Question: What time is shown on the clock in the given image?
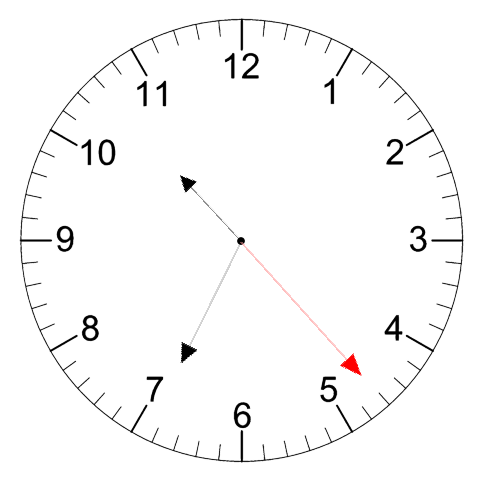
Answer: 10:34:23